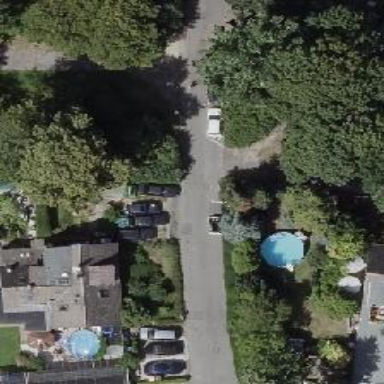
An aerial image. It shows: Asphalt road designated as living street.